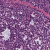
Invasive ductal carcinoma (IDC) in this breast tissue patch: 1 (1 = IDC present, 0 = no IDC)